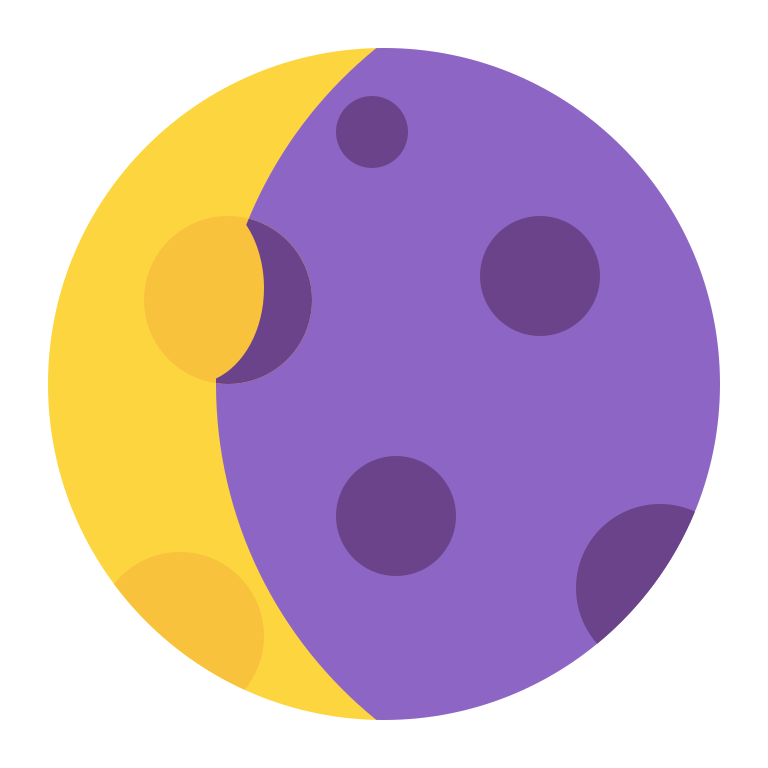
waning crescent moon flat